Field crop: maize
Growth stage: 2
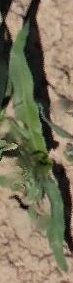
Species: maize